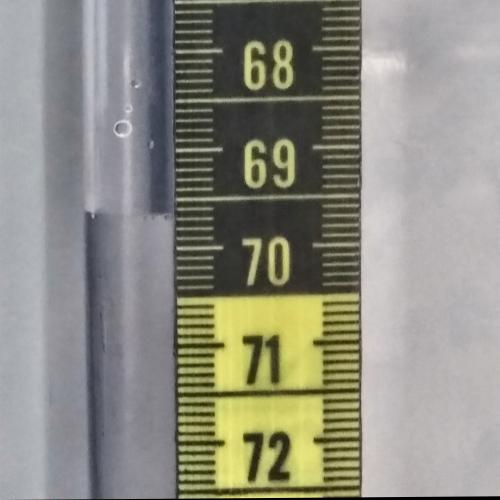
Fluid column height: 69.7 cm